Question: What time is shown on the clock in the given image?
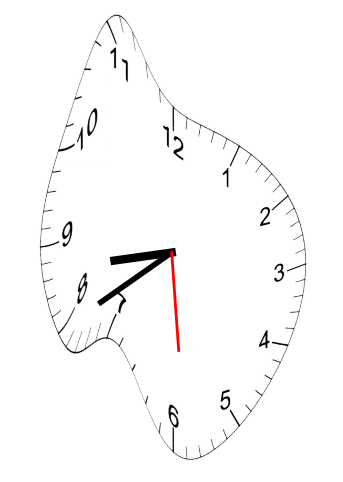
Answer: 08:39:29